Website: apple
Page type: store-pickup
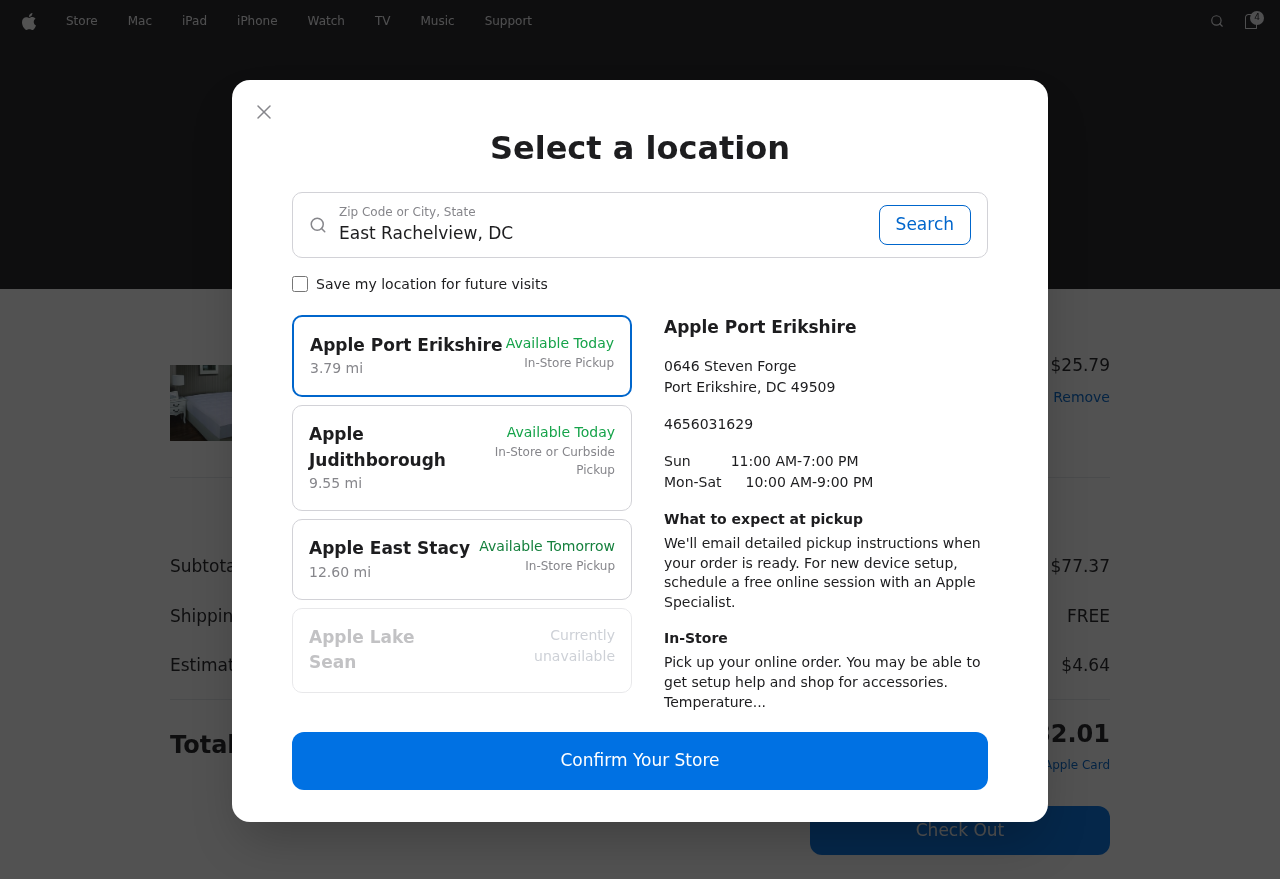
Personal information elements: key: PII_CITY_STATE
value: East Rachelview, DC
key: PII_LOCATION1_CITY
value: Apple Port Erikshire
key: PII_LOCATION1_CITY_STATE_ZIP
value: Port Erikshire, DC 49509
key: PII_LOCATION1_STREET
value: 0646 Steven Forge
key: PII_LOCATION2_CITY
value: Apple Judithborough
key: PII_LOCATION3_CITY
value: Apple East Stacy
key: PII_LOCATION4_CITY
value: Apple Lake Sean
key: PII_PHONE
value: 4656031629
Product elements: key: PRODUCT1_NAME
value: Pike Street Microfiber Pillowtop Twin Mattress Pad
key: PRODUCT1_PRICE
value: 25.79
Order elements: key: ORDER_NUM_ITEMS
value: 4
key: ORDER_TOTAL
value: $82.01
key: ORDER_SUBTOTAL
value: $77.37
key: ORDER_SHIPPING_COST
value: FREE
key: ORDER_TAX
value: $4.64
Search elements: key: SEARCH_CITY_STATE
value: East Rachelview, DC